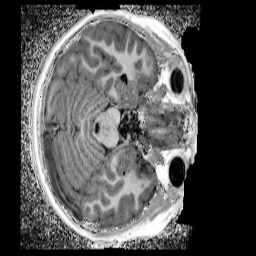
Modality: UNIT1_denoised
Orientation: axial
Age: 9
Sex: male
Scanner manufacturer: siemens
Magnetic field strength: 3 T
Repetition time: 4 s
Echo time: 0.00299 s